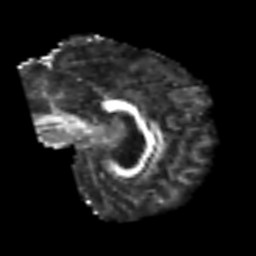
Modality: FA
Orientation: sagittal
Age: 56
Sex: male
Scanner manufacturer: siemens
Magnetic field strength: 3 T
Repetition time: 6.1 s
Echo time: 0.101 s